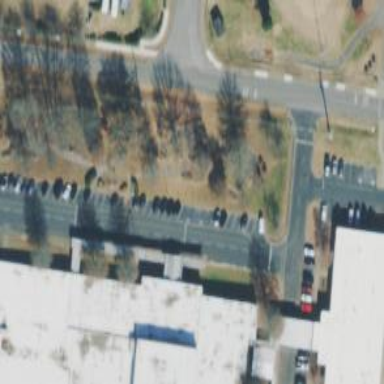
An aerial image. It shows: Part of building.